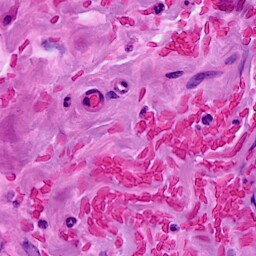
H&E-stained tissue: Breast